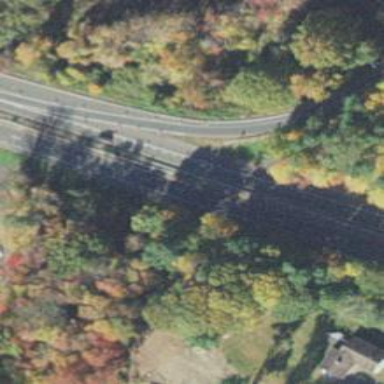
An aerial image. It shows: Motorway.